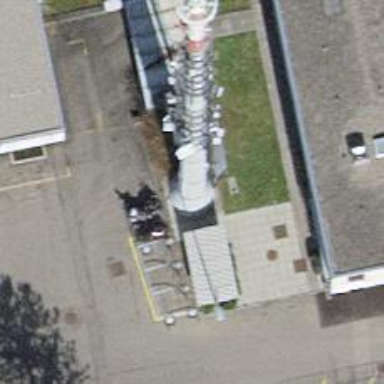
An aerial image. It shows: Communication tower.